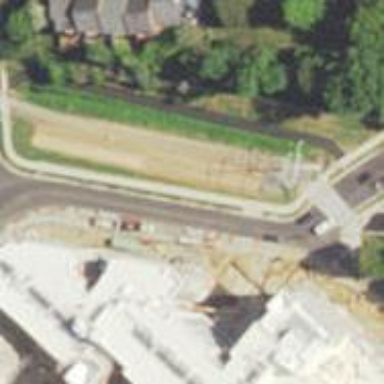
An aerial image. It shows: Uncontrolled crossing on footway.